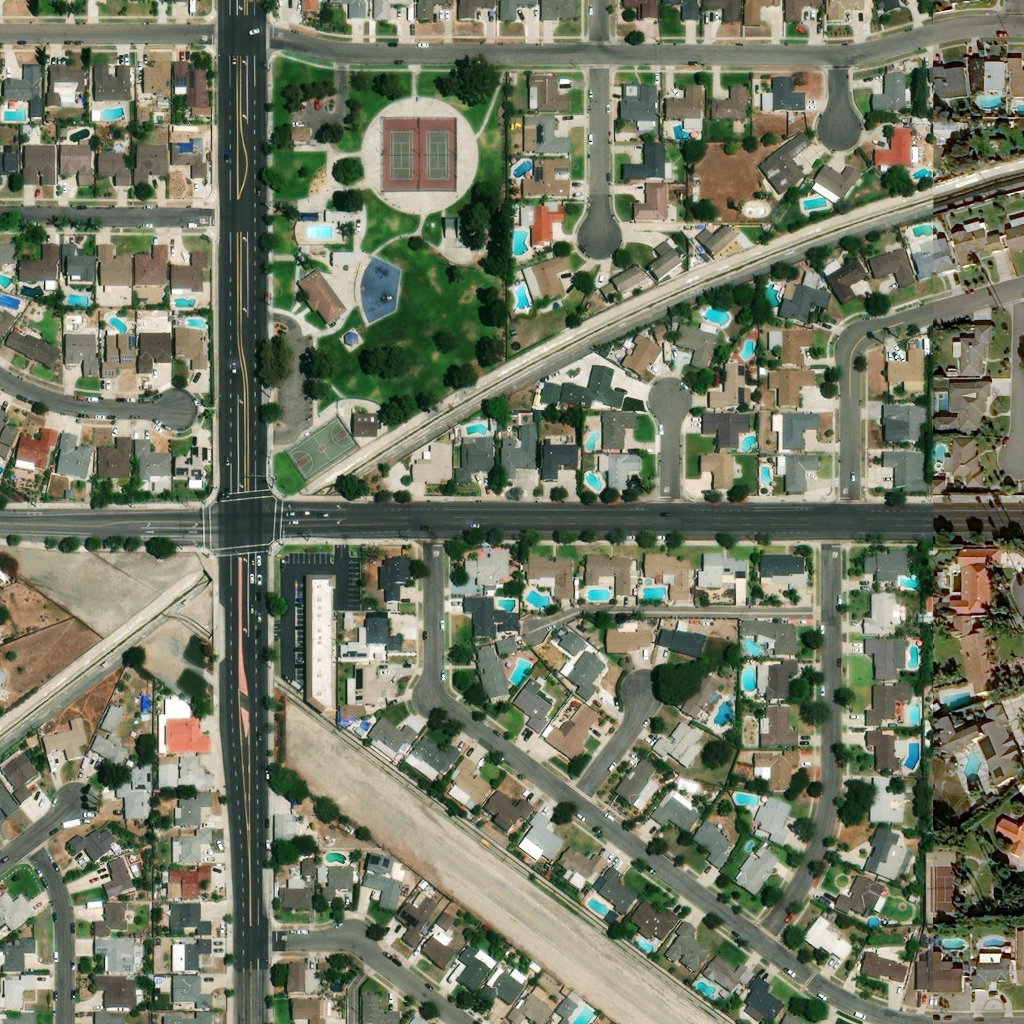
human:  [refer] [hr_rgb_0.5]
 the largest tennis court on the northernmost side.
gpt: <box>[[37, 11, 45, 18, 0]]</box>